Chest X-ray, PA view. Patient: 76 years old, sex M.
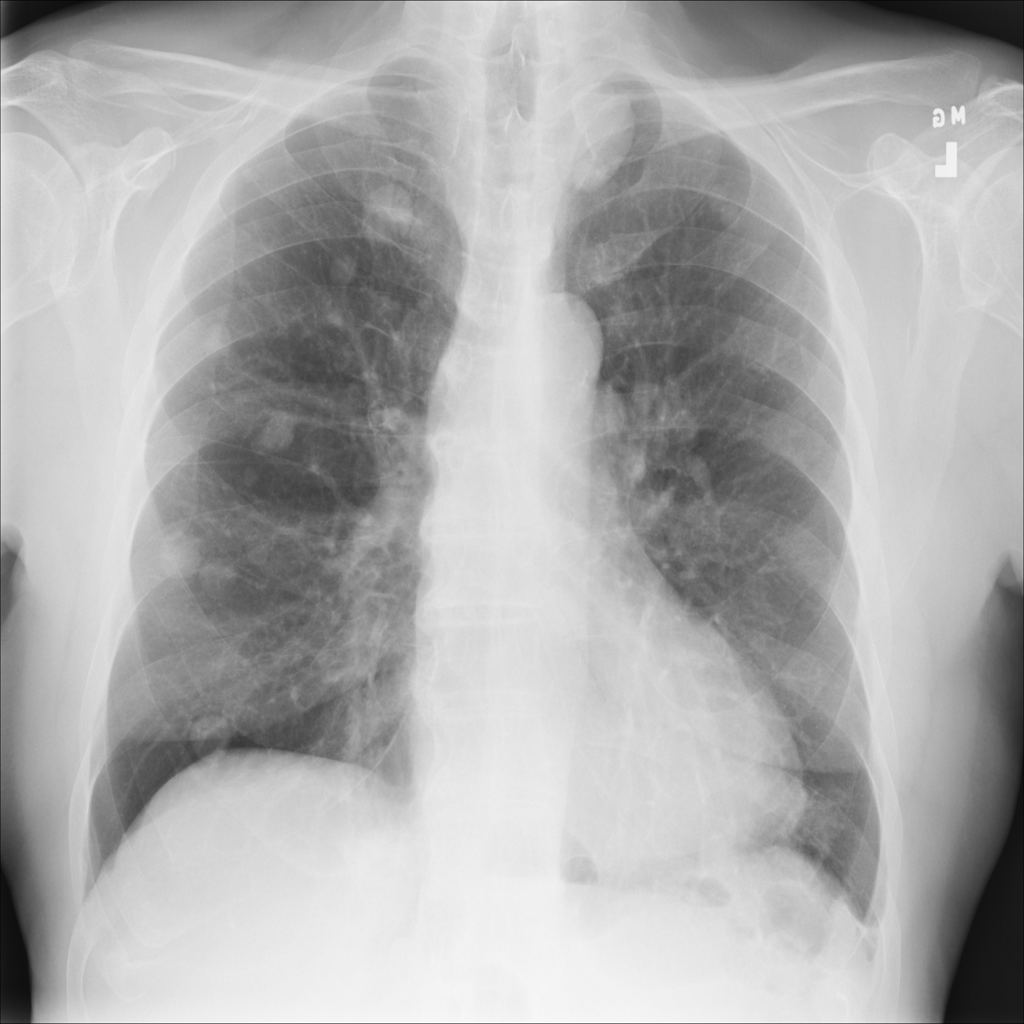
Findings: No Finding